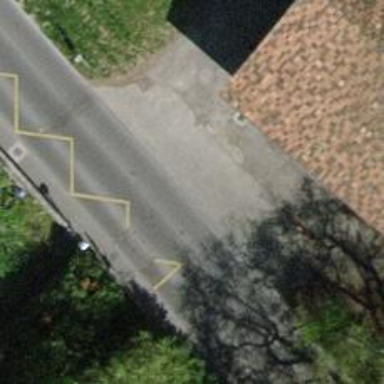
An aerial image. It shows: Bus stop along the road.